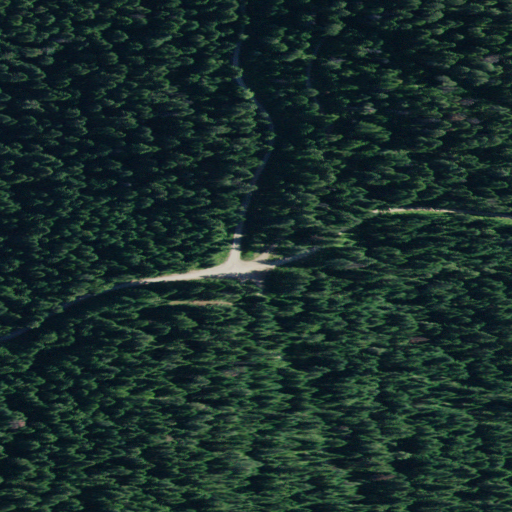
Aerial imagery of gap in Idaho named Marie Saddle containing only evergreen forest